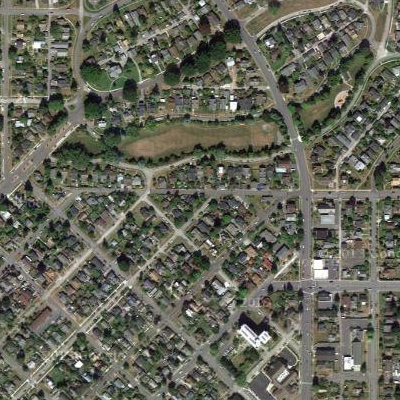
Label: Resident